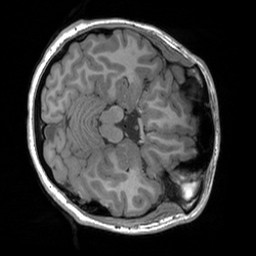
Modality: T1w
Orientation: axial
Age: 25
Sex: female
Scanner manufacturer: siemens
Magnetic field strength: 3 T
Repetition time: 1.9 s
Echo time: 0.00252 s